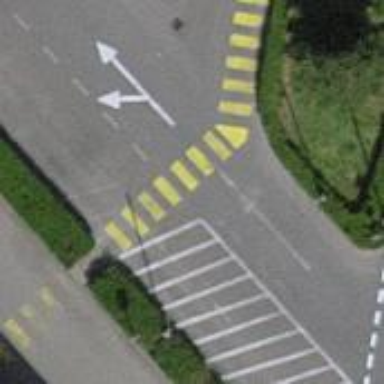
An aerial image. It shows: Uncontrolled zebra crossing.